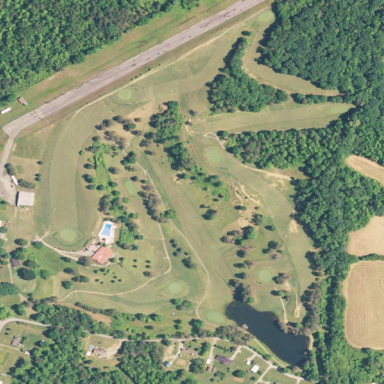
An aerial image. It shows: Golf course surrounded by greenery.